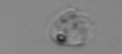
Label: Amoeba